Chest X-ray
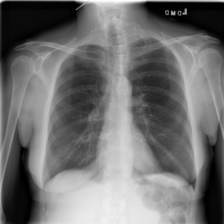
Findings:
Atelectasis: negative
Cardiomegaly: negative
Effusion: negative
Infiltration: negative
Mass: negative
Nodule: negative
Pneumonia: negative
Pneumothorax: negative
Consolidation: negative
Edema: negative
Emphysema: negative
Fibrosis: negative
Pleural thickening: negative
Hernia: negative